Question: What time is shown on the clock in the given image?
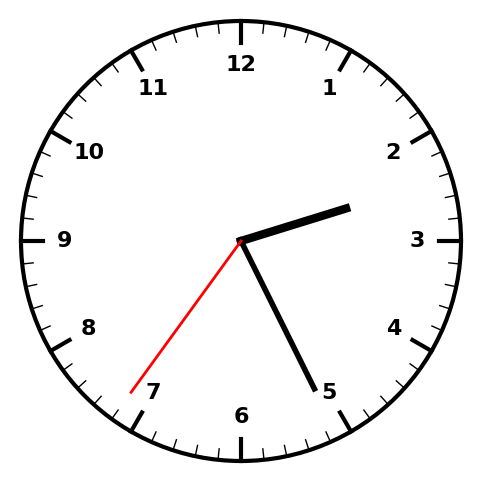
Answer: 02:25:36